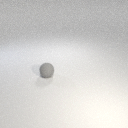
small gray rubber sphere